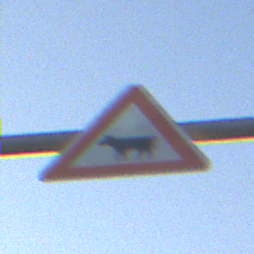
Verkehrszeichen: ViehtriebRechts
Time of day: SunriseSunset
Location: Outdoor (Nature)
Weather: Clear
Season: NotSpecified
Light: Natural